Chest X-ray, PA view. Patient: 59 years old, sex F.
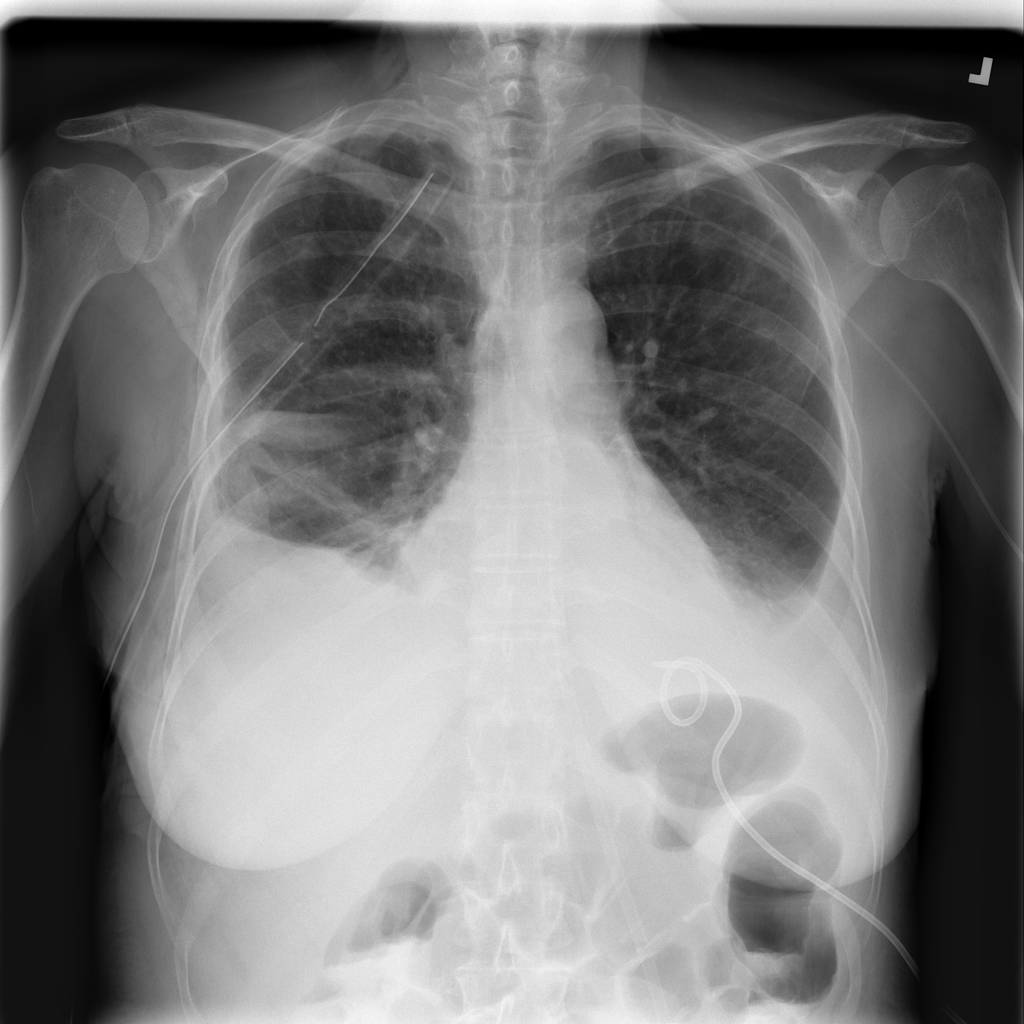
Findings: Effusion, Emphysema